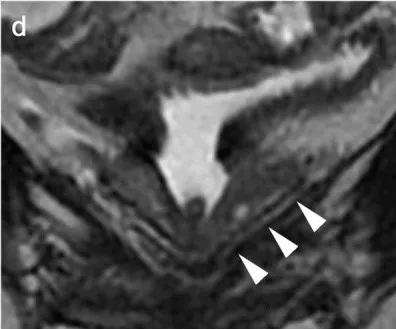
A small prostate after TURP is seen with tracer capture (thin arrows) in the left prostate lodge, suspected for locoregional recurrence; (c, d) Transverse and Coronal T2 weighted MR images. These images demonstrate a small gland of only 8.5 cc secondary to TURP and show a diffuse T2 hypointensity of the peripheral zone.
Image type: radiology (mri)